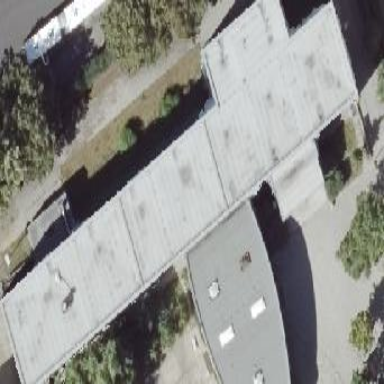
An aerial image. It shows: Gray-roofed school building.